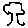
Label: tree